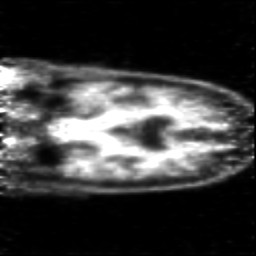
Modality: PET
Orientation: coronal
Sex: male
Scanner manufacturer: siemens